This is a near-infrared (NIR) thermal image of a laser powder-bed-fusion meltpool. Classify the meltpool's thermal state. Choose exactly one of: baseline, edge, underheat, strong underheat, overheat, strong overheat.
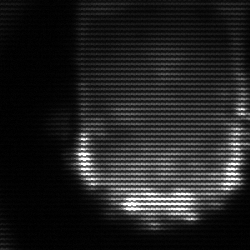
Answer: baseline